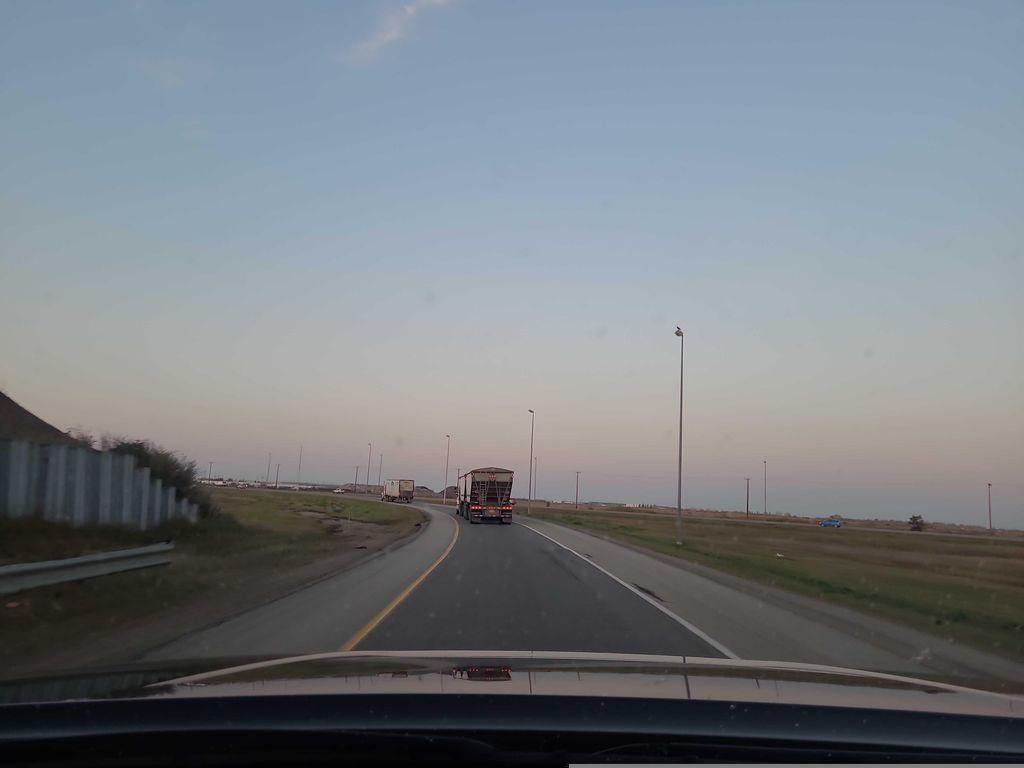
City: saskatoon